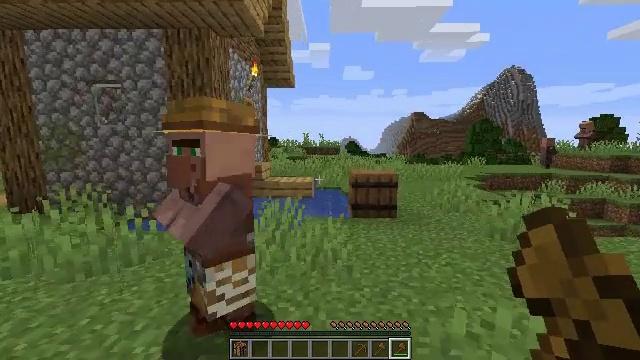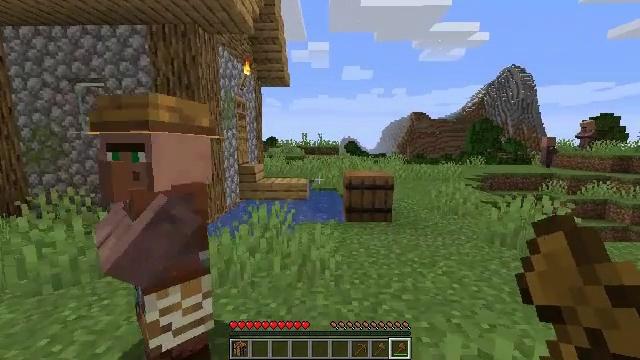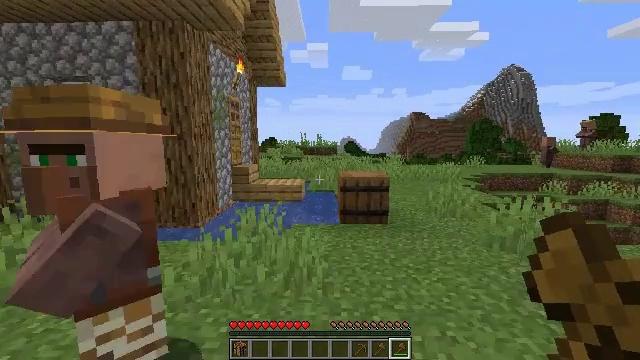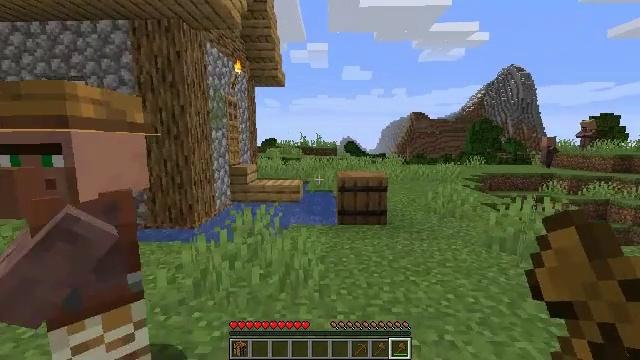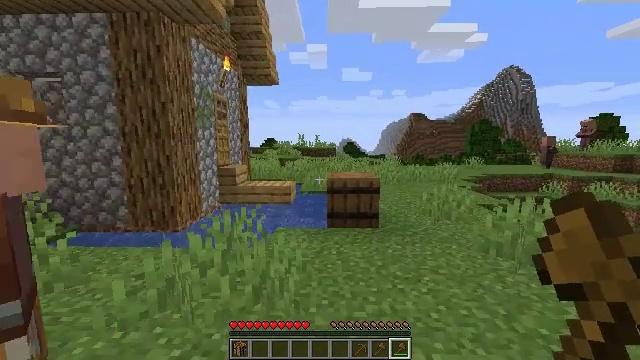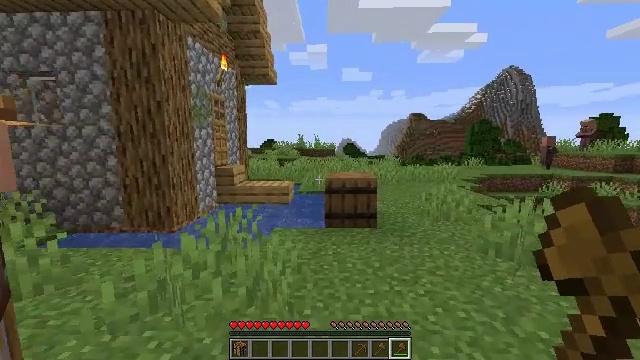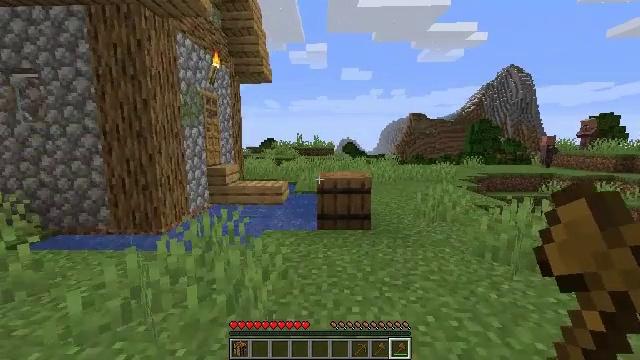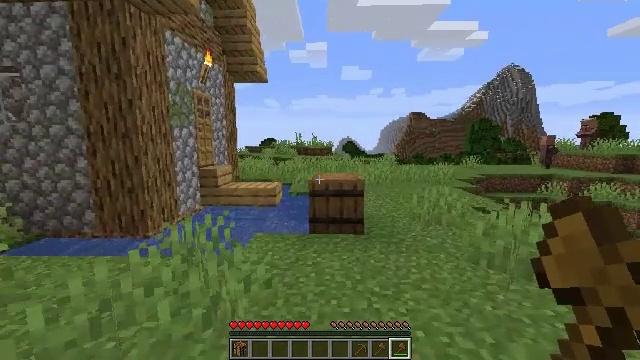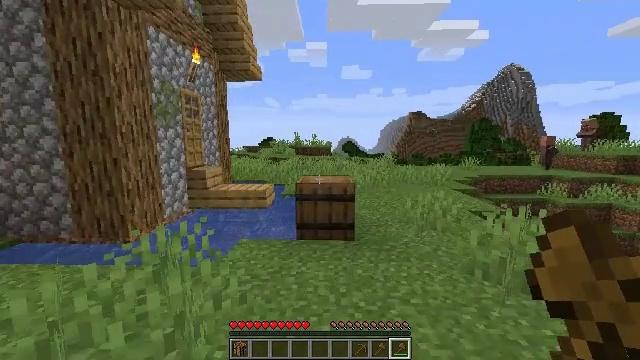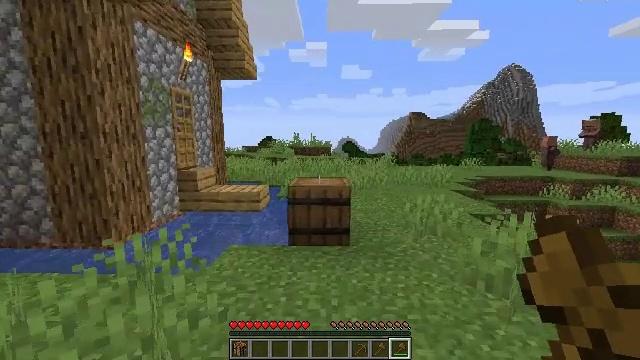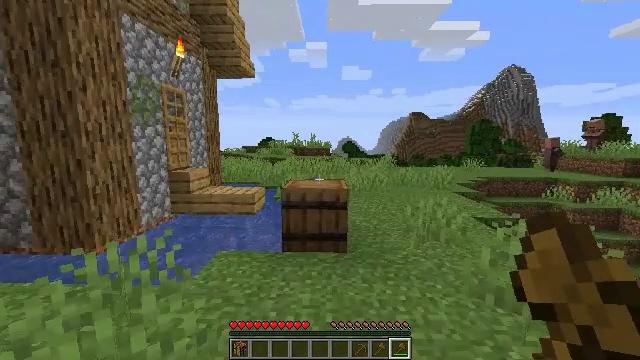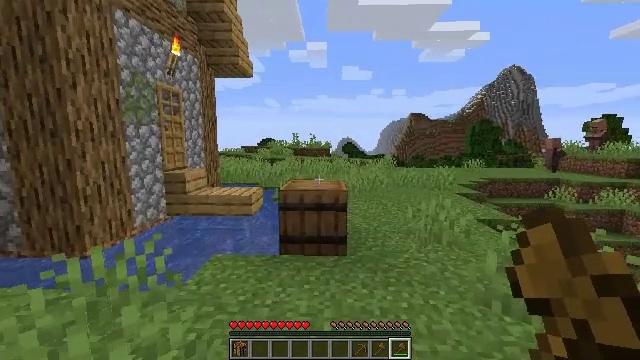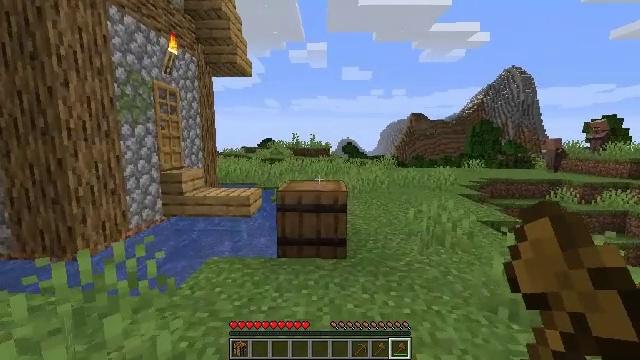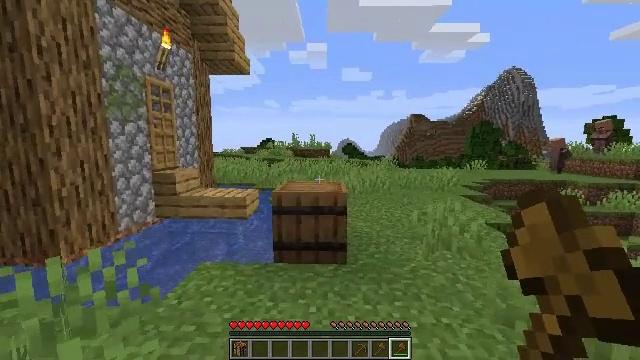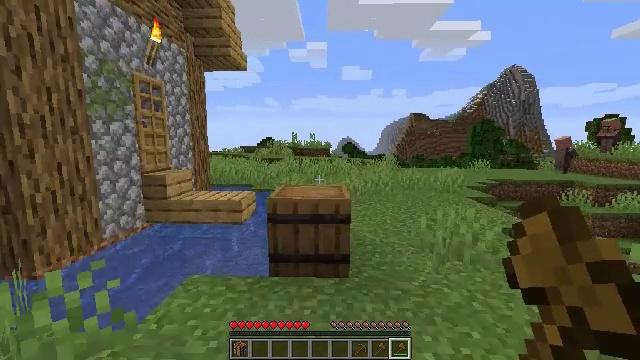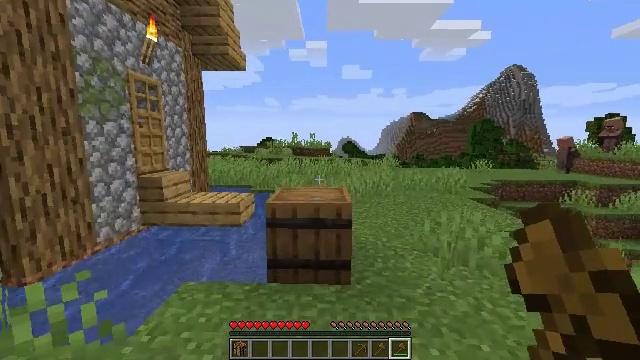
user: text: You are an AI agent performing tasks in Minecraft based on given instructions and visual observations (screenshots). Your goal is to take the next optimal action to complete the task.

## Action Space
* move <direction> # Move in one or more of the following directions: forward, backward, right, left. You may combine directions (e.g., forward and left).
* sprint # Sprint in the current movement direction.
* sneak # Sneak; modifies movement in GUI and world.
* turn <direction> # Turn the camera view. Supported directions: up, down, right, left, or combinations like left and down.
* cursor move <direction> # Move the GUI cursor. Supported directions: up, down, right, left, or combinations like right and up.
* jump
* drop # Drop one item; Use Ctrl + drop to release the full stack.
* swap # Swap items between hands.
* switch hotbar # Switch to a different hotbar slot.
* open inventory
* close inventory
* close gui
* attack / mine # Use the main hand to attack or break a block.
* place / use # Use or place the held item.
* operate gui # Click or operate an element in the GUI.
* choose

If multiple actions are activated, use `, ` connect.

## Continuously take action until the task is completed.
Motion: motion action
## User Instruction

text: Mine the grass path to create a new path.
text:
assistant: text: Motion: move forward and move right
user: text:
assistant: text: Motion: move forward and move right
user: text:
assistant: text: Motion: move forward and move right
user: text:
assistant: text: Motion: move forward and move right
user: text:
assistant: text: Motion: move forward and move right
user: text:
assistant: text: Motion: move forward and move right
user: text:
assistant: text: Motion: move forward and move right
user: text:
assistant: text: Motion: move forward
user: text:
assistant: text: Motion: move forward
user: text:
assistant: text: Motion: move forward
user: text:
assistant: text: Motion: move forward
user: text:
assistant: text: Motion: move forward
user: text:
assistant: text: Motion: move forward
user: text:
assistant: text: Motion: move forward
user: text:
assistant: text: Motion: move forward
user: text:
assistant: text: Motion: move forward and move right
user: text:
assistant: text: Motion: move forward and move right
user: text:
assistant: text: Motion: move forward and move right
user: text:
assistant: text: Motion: move forward and move right
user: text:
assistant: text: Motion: move forward and move right
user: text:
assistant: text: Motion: move forward and move right
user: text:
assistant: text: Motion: move forward and move right
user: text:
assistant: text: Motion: move forward
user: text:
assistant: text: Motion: move forward
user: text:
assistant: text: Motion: move forward
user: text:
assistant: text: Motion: move forward
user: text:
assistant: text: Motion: move forward
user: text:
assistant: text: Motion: move forward
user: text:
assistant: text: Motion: move forward, turn right
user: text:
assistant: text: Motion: move forward, turn right